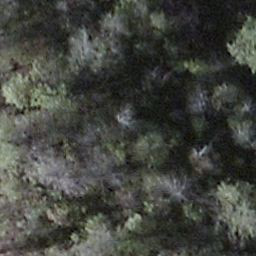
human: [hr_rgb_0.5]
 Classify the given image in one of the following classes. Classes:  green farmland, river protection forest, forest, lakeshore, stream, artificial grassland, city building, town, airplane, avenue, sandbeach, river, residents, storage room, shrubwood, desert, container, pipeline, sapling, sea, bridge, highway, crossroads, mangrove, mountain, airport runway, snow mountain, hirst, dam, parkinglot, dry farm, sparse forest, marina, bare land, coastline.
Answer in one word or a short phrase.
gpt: shrubwood